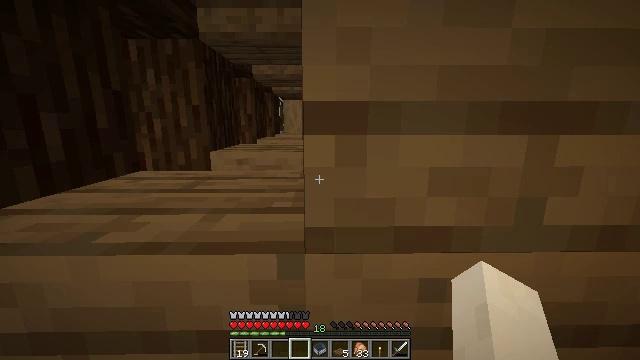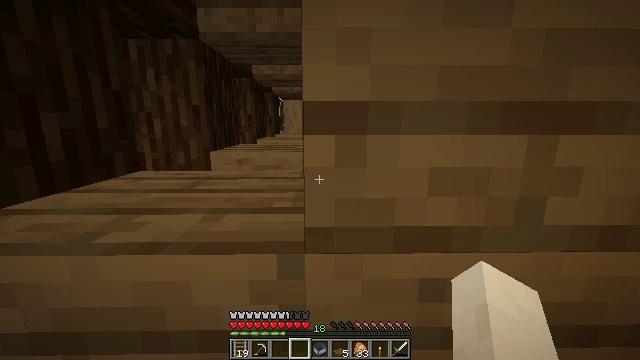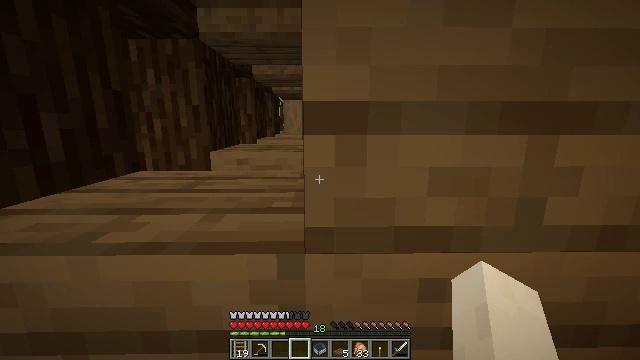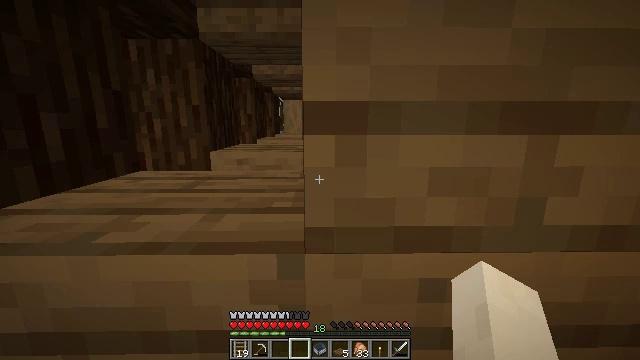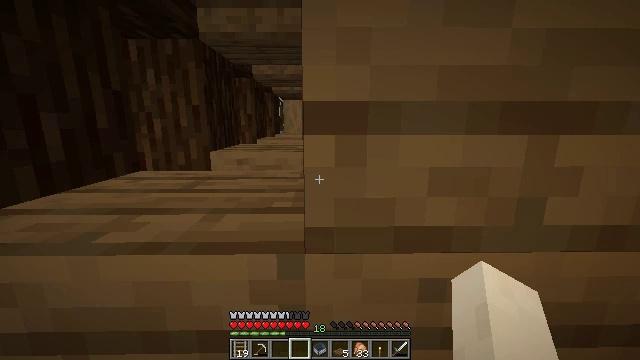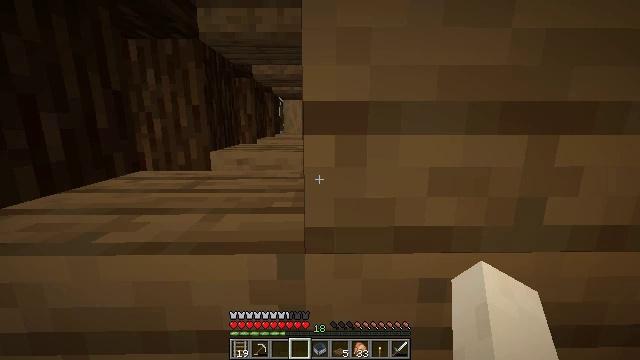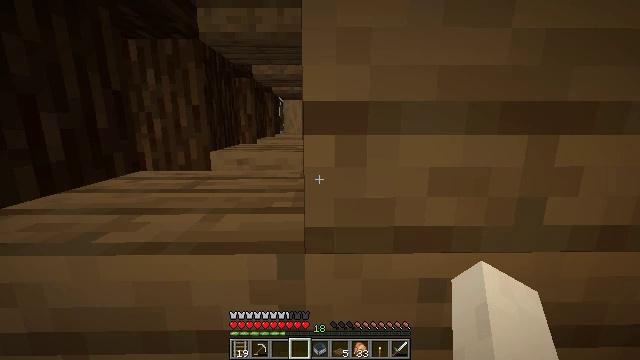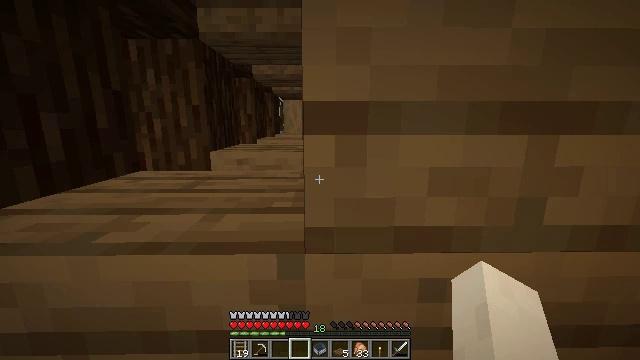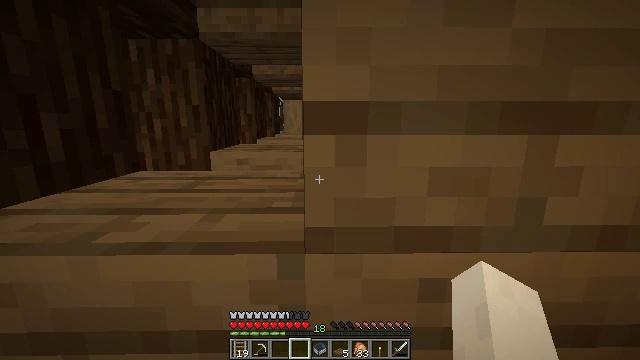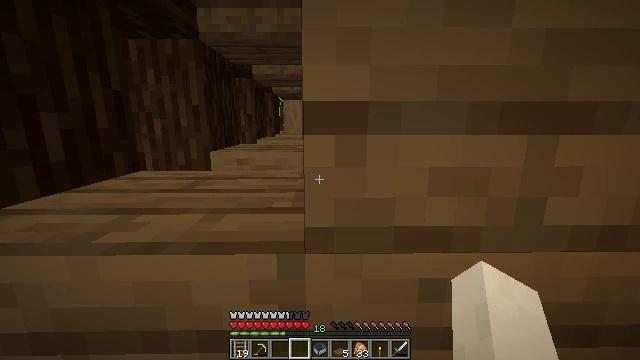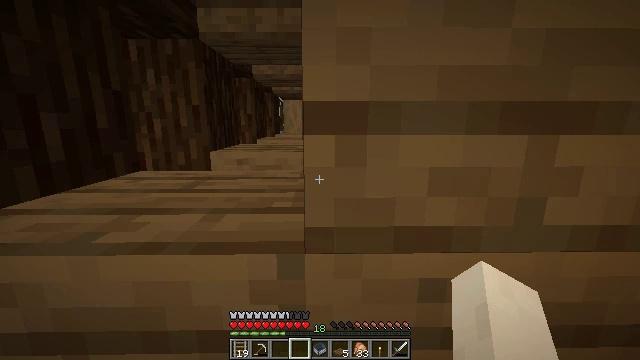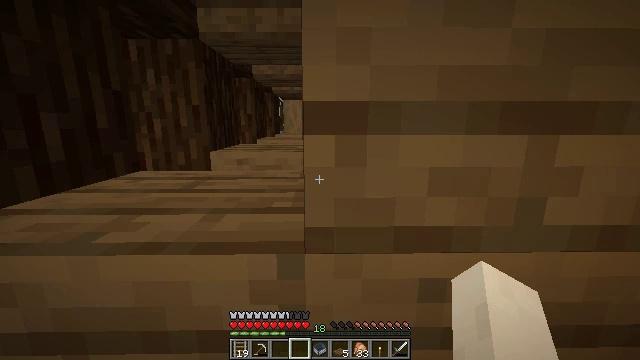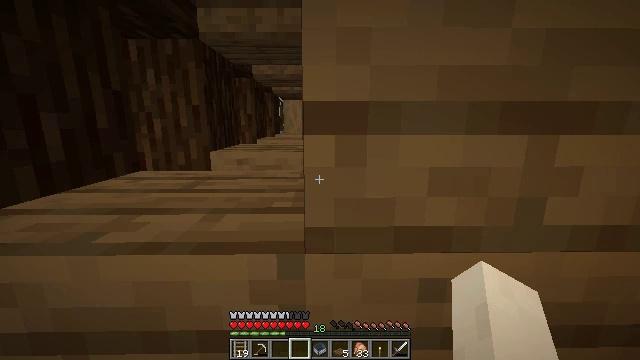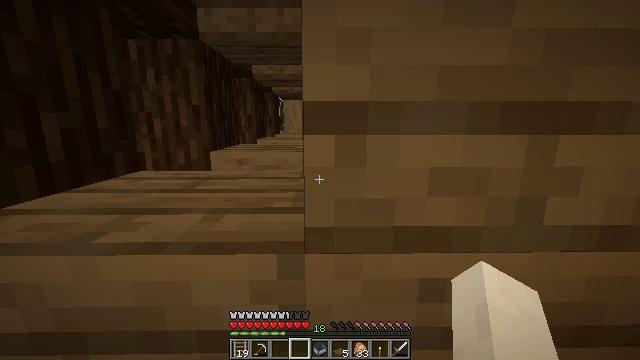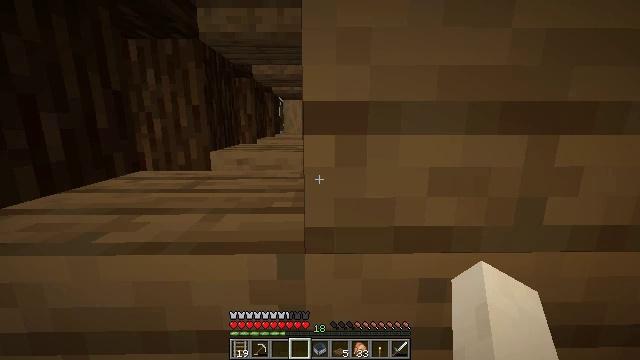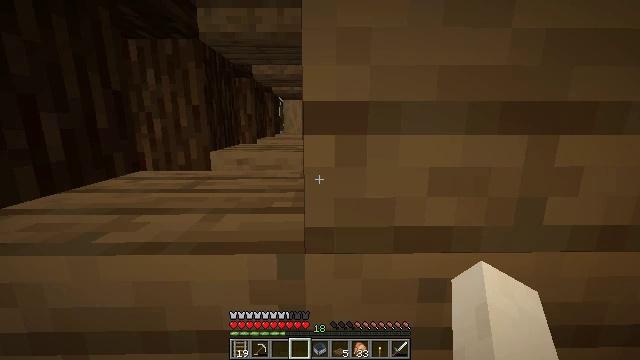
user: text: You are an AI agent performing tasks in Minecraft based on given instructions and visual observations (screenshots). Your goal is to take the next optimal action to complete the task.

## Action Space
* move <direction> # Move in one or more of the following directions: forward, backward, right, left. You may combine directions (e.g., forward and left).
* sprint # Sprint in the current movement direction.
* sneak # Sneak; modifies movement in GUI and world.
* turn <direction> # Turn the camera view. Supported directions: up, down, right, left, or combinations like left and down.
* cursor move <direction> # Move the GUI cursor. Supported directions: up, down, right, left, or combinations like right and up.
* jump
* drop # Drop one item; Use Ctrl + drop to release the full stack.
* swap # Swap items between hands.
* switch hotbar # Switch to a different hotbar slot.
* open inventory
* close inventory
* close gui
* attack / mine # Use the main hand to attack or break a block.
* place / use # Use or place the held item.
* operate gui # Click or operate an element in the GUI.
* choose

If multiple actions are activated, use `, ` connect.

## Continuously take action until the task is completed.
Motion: motion action
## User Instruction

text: Break the stripped spruce log.
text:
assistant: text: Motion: no_op
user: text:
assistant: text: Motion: no_op
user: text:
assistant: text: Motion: no_op
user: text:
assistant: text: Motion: no_op
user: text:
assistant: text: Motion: no_op
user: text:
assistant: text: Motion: no_op
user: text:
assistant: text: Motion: no_op
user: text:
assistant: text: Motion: no_op
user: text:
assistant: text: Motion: no_op
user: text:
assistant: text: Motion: no_op
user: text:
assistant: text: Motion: no_op
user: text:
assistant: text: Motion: no_op
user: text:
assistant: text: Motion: no_op
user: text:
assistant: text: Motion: no_op
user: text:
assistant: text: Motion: no_op
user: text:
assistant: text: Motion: no_op
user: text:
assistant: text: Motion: no_op
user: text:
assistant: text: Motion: no_op
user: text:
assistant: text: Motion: no_op
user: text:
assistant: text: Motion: no_op
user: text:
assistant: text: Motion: no_op
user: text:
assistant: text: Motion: no_op
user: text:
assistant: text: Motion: no_op
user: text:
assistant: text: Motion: no_op
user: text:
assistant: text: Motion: no_op
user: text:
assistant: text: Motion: no_op
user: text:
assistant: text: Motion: no_op
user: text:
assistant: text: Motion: no_op
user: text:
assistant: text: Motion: no_op
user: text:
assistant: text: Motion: no_op